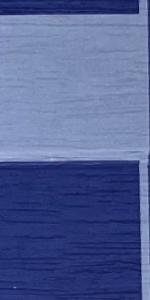
Label: Empty